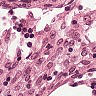
Metastatic tissue present: no